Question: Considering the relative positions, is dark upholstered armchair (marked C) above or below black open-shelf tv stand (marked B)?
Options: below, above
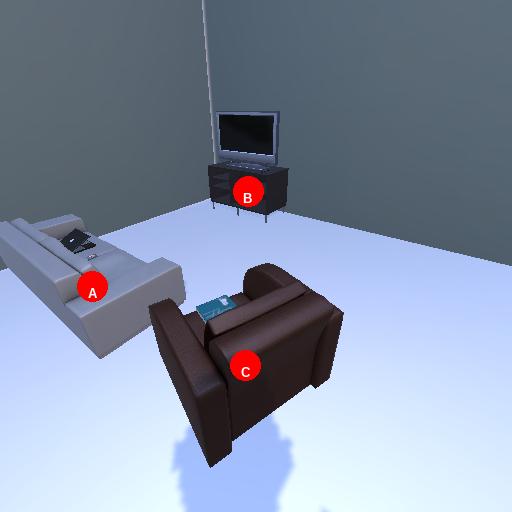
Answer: below